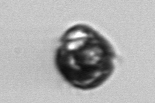
Label: Proterythropsis